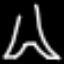
Label: The Eiffel Tower